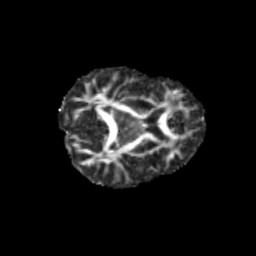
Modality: FA
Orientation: axial
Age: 12
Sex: female
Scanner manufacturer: siemens
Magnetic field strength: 3 T
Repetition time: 3.8 s
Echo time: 0.07 s